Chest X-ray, PA view. Patient: 35 years old, sex F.
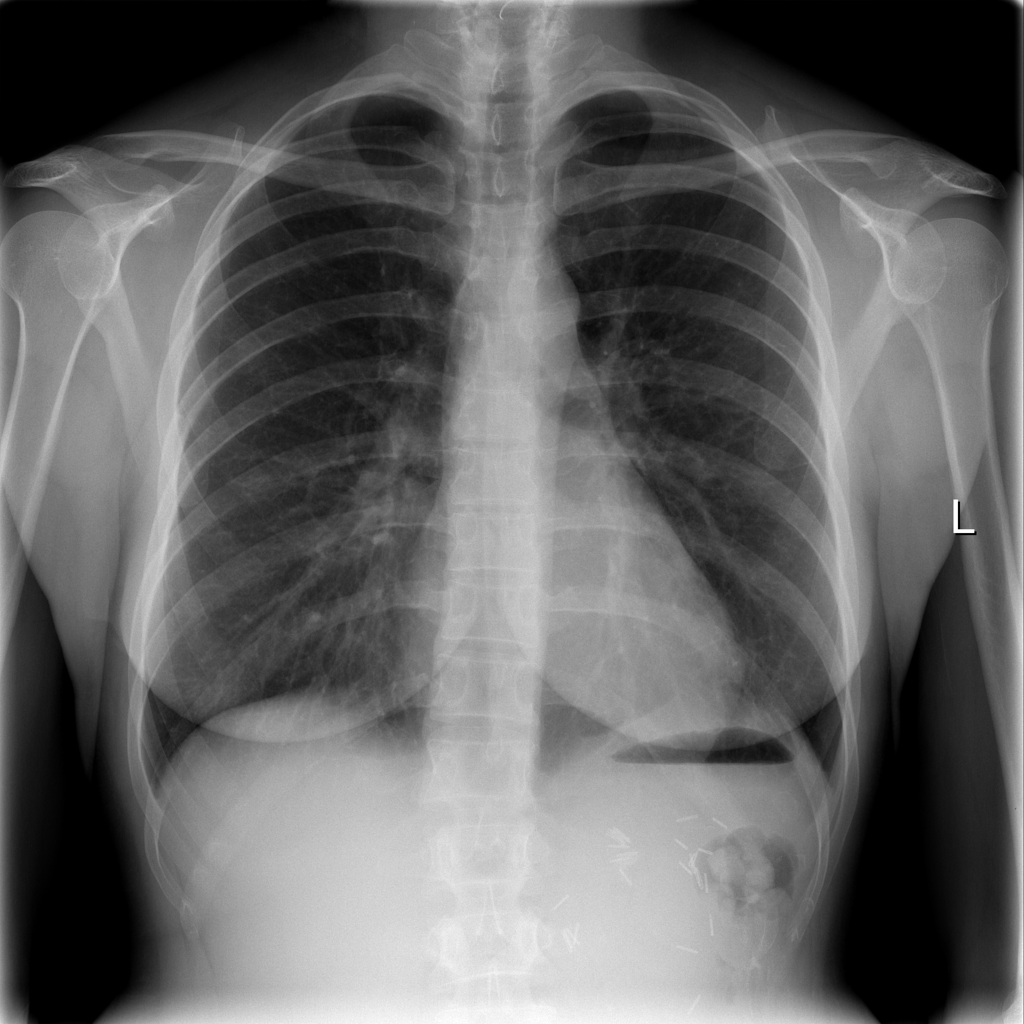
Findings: No Finding